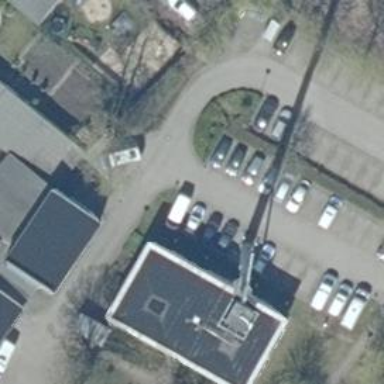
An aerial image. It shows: Mast tower used for communication.